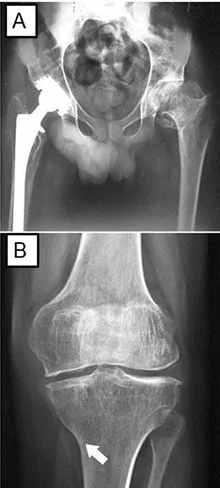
Bilateral hip and knee X- ray showing osteonecrosis of the left femur head and right prosthesis.
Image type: radiology (x_ray)